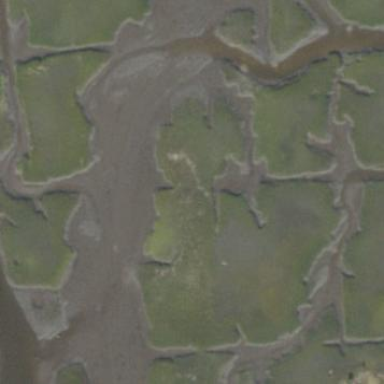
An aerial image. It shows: Marshy wetland area.